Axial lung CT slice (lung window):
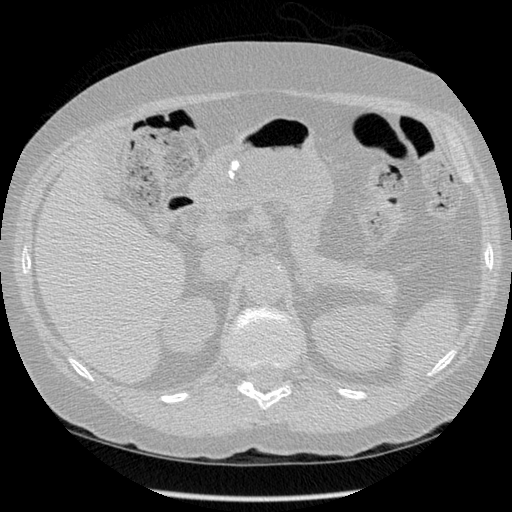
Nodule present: no